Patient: sex M, age 65
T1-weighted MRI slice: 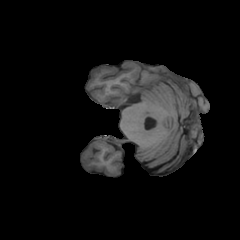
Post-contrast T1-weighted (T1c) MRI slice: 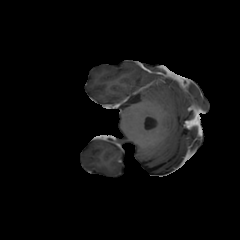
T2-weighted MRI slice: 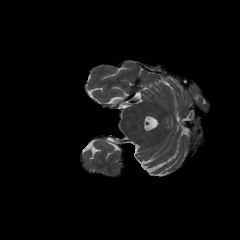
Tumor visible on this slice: no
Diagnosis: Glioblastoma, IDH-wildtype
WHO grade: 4